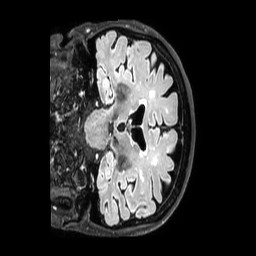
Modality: FLAIR
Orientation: coronal
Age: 80
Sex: female
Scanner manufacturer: philips
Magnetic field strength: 3 T
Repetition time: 4.8 s
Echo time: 0.34 s